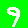
Digit: 9